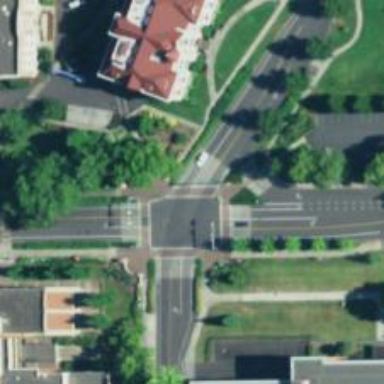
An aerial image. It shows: Secondary road with asphalt surface and sidewalk on the left side.